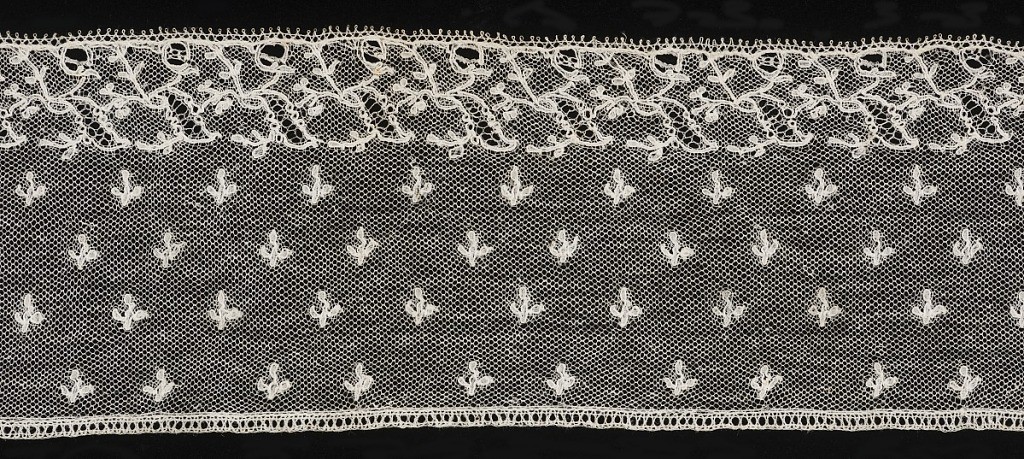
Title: Border
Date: late 18th century
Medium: linen Technique: bobbin lace, Mechlin style
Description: Straight lace with a border of open scrolls and flower heads containing decorative filling stitches. Remainder of field is sprinkled with tiny sprigs.